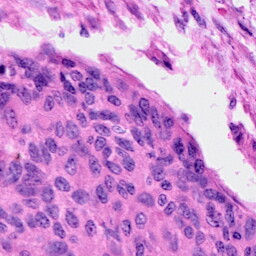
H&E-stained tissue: Cervix